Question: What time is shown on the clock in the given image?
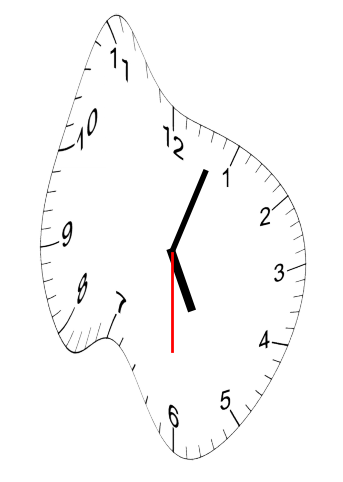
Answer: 05:03:30